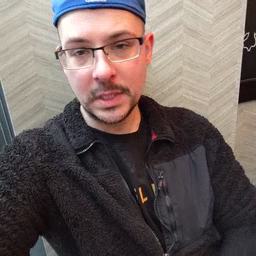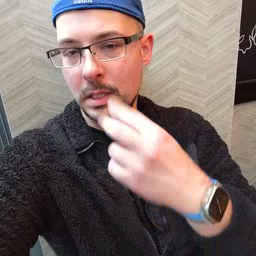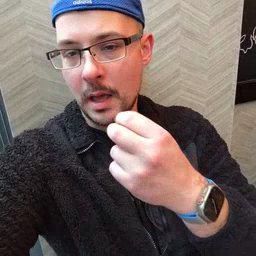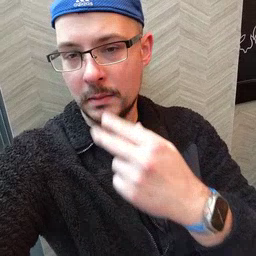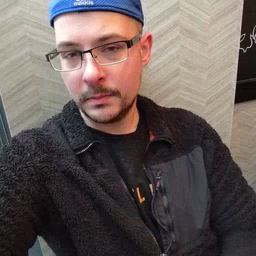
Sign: snack